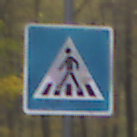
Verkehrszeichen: FussgaengerueberwegRechts
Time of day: MorningAfternoon
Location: Outdoor (Nature)
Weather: Overcast
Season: Autumn
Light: Natural